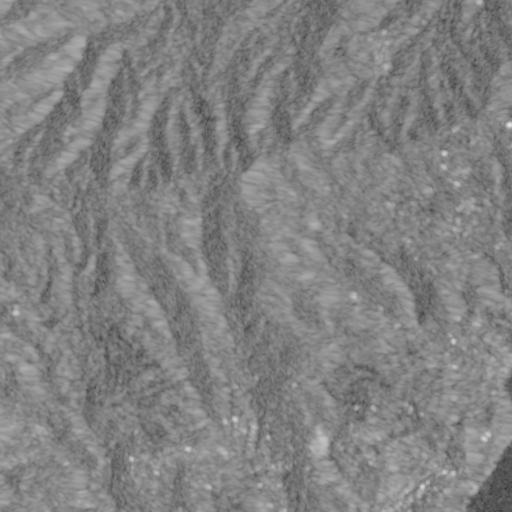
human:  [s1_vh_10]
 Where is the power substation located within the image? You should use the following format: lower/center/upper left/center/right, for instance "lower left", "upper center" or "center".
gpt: The power substation is located in the lower right of the image.
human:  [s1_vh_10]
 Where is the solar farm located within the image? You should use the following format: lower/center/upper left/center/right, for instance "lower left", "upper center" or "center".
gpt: The solar farm is located in the center of the image.
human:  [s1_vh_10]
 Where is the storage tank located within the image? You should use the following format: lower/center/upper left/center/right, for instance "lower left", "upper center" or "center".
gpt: The storage tank is located in the center right of the image.
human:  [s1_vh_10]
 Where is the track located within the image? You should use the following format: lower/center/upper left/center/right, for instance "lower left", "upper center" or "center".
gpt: There is no track in the image.

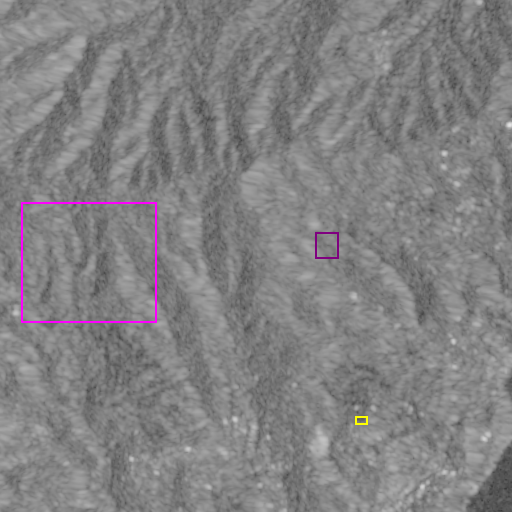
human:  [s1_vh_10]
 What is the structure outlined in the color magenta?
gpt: The structure outlined in magenta is a park.
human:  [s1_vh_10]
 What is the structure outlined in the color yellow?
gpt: The structure outlined in yellow is a parking lot.
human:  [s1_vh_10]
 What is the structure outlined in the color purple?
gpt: The structure outlined in purple is a solar farm.
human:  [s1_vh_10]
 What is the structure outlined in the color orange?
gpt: There is no orange outline.